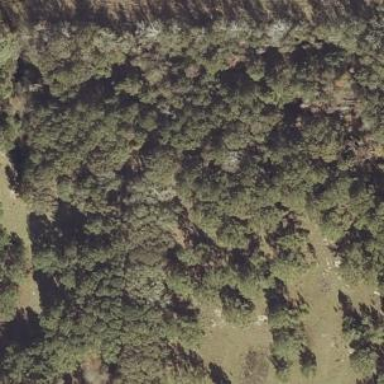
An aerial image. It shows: Woodland consisting mainly of needle-leaved trees.